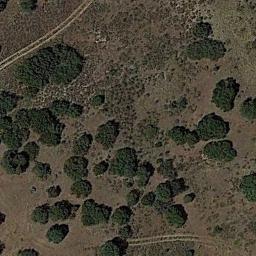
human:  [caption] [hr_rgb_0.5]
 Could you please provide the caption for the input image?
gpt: Some disconnected chaparrals grow on the wasteland and some dirt roads go through the wasteland .

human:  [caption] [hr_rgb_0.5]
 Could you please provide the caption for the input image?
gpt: There are several trees and some weeds in this desert .

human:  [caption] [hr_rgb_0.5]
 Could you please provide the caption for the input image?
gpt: The chaparral is consist of some green bushes in the bare land .

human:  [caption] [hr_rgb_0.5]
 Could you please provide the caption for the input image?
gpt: Chaparral is scattered in the sand from dense to sparse .

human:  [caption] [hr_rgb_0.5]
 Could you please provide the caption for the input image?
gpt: The chaparral is not evenly distributed .